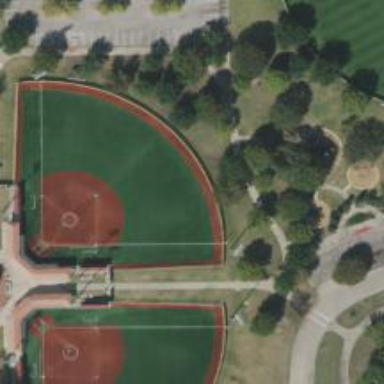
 perfect for sports and leisure activities."